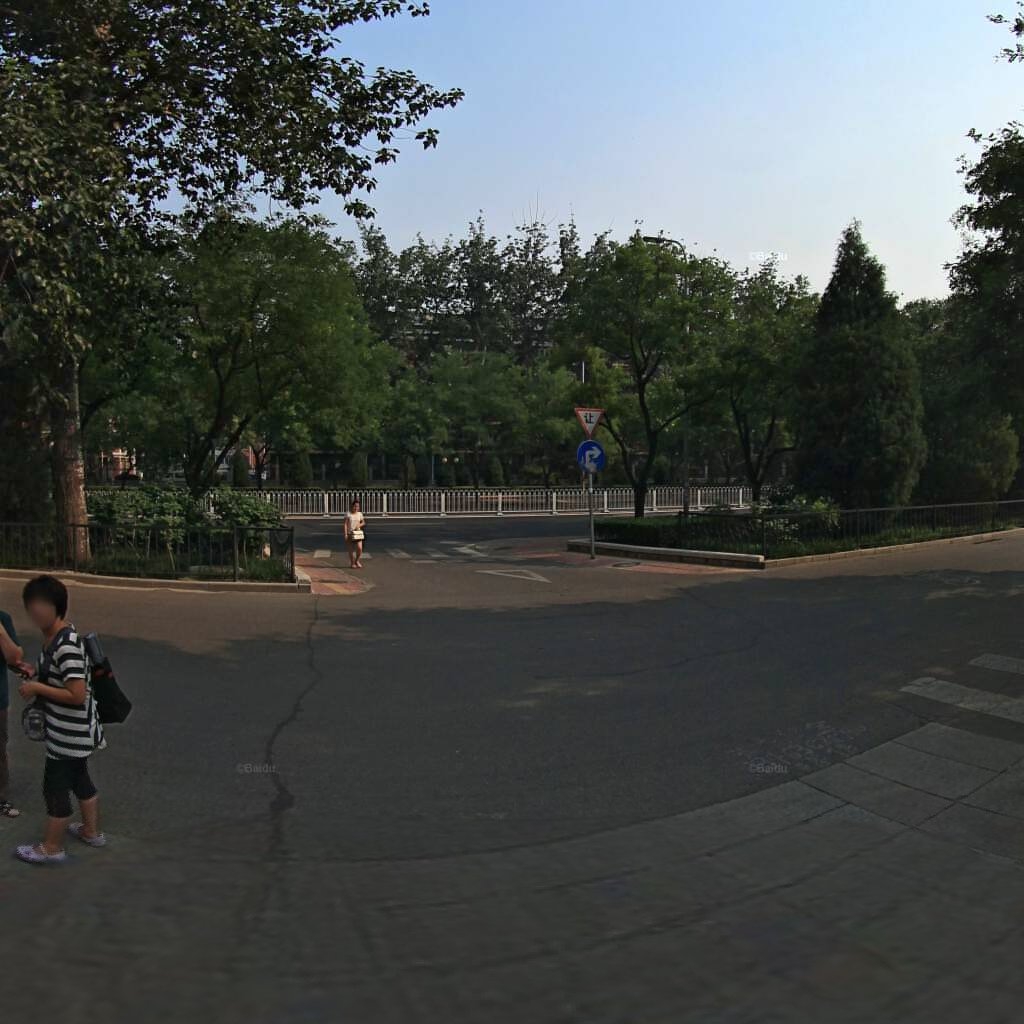
Region: Haidian
Road damage annotations: longitudinal patch, longitudinal patch, transverse patch